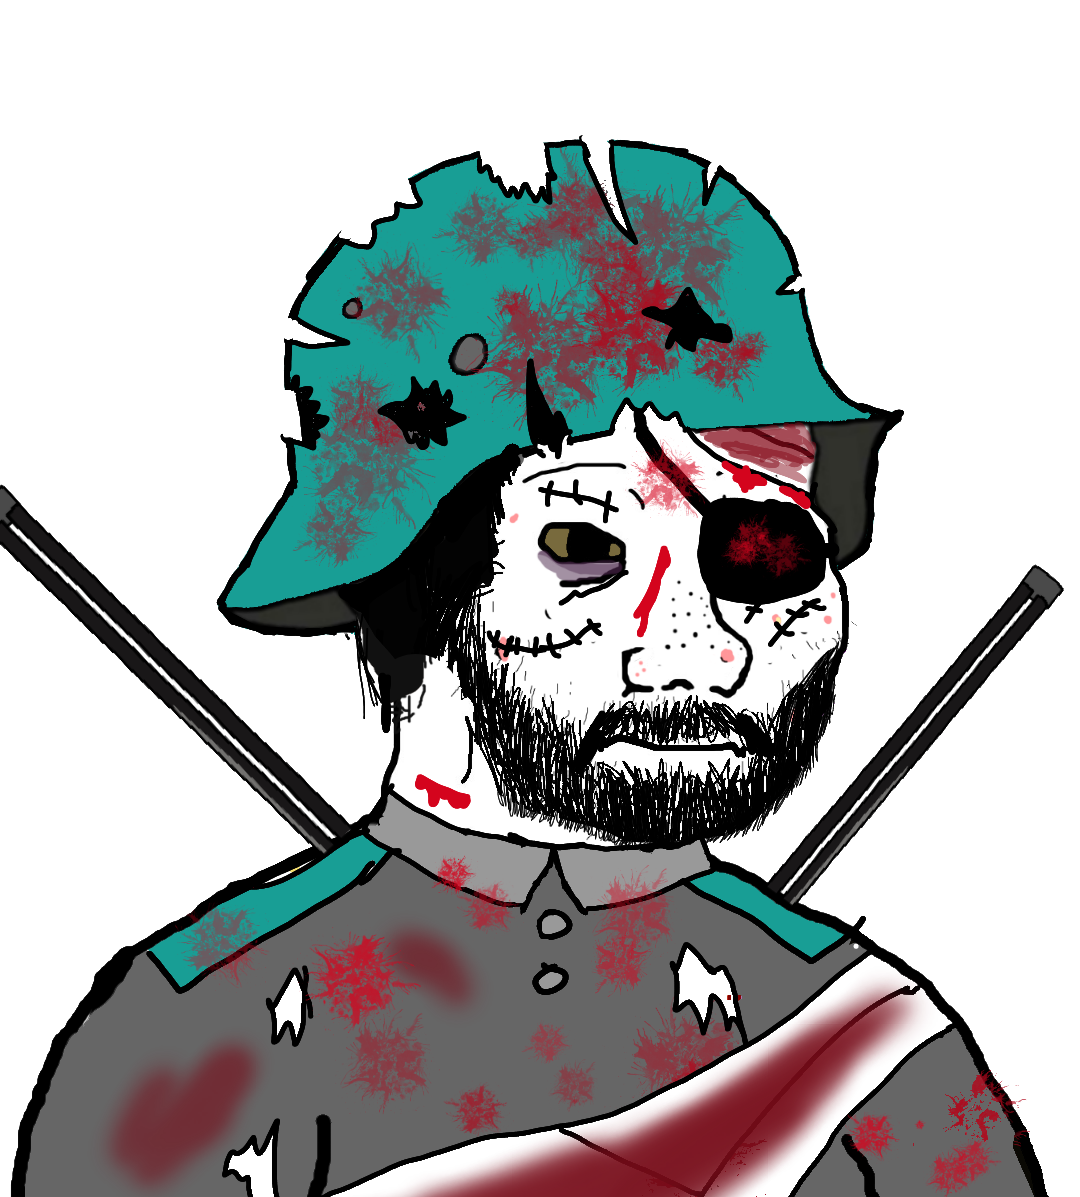
Label: 5_Doomer